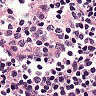
Metastatic tissue present: no